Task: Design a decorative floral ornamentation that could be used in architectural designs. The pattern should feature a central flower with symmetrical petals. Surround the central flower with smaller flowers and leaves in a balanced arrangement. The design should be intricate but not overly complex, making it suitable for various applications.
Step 1406:
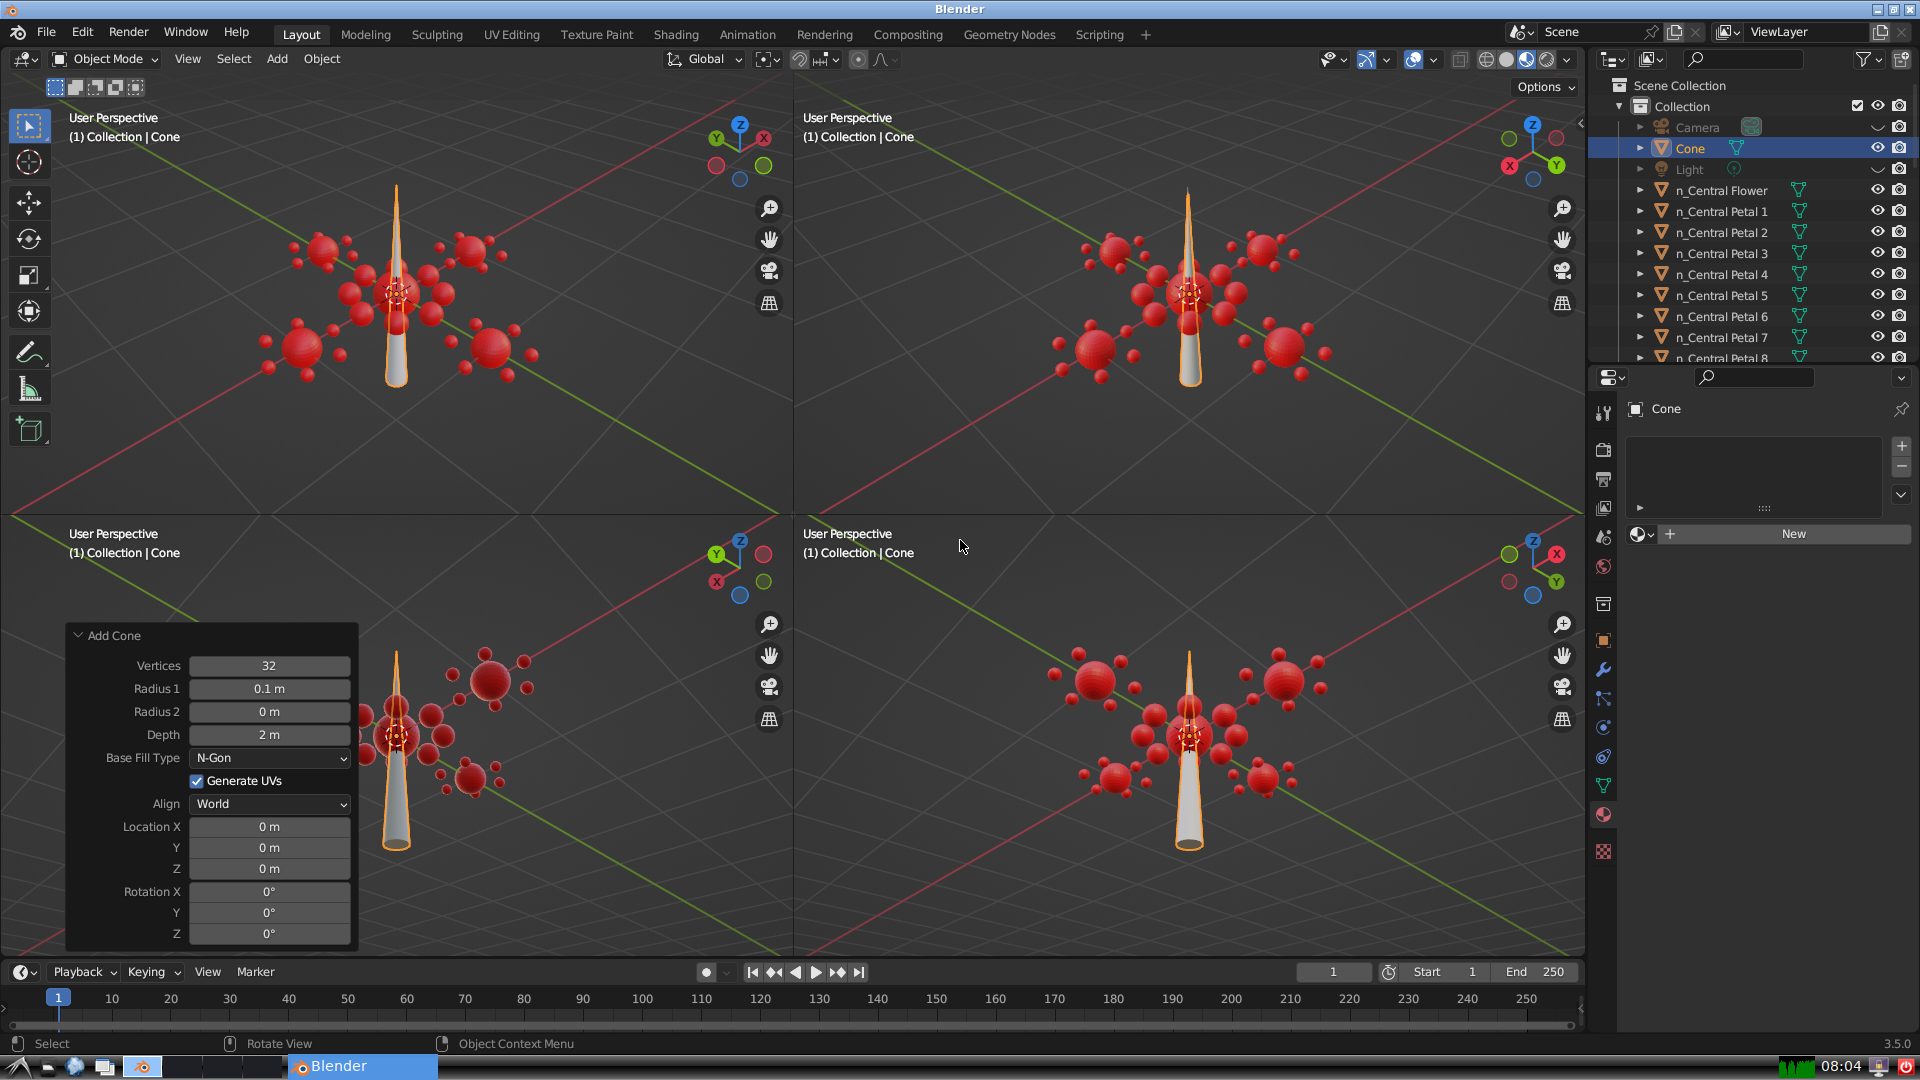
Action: {"mouse_move": [270, 735]}